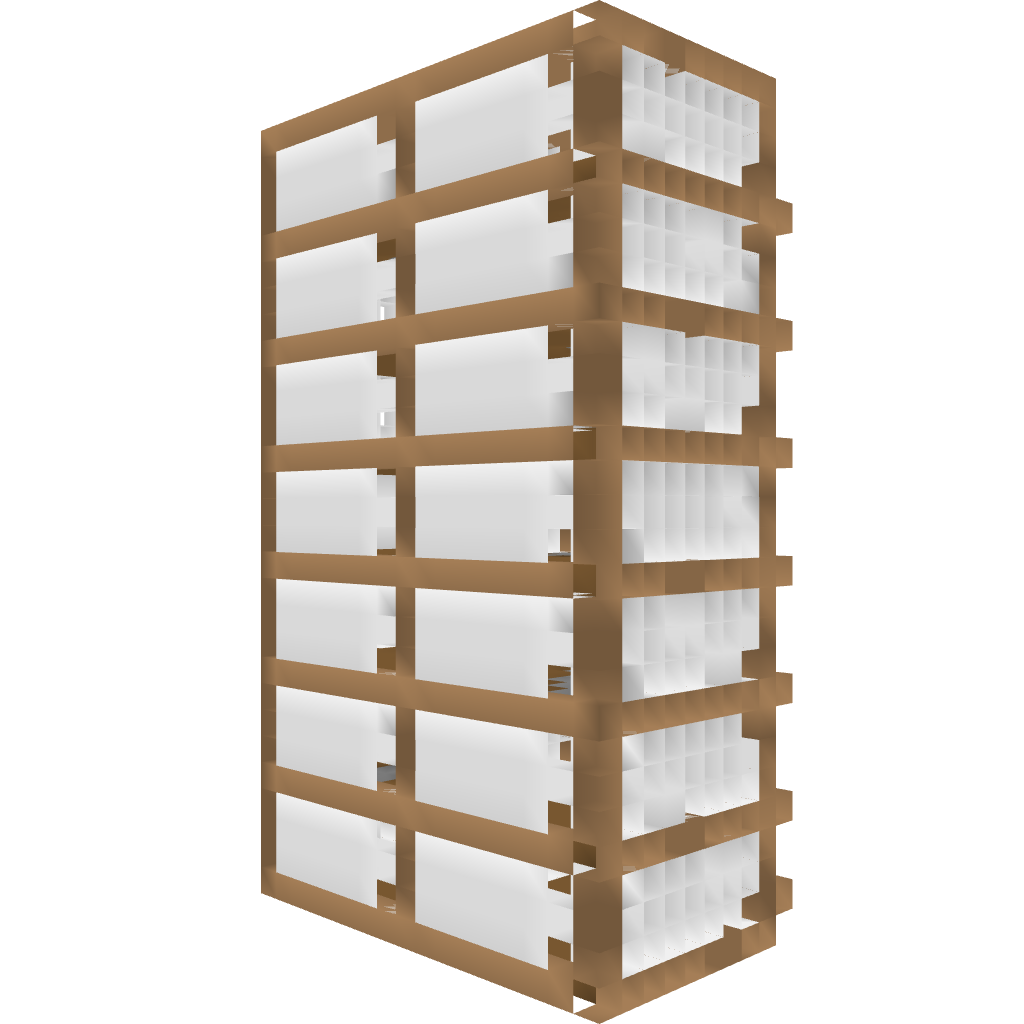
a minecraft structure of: Rainbow sheep stable bad low quality